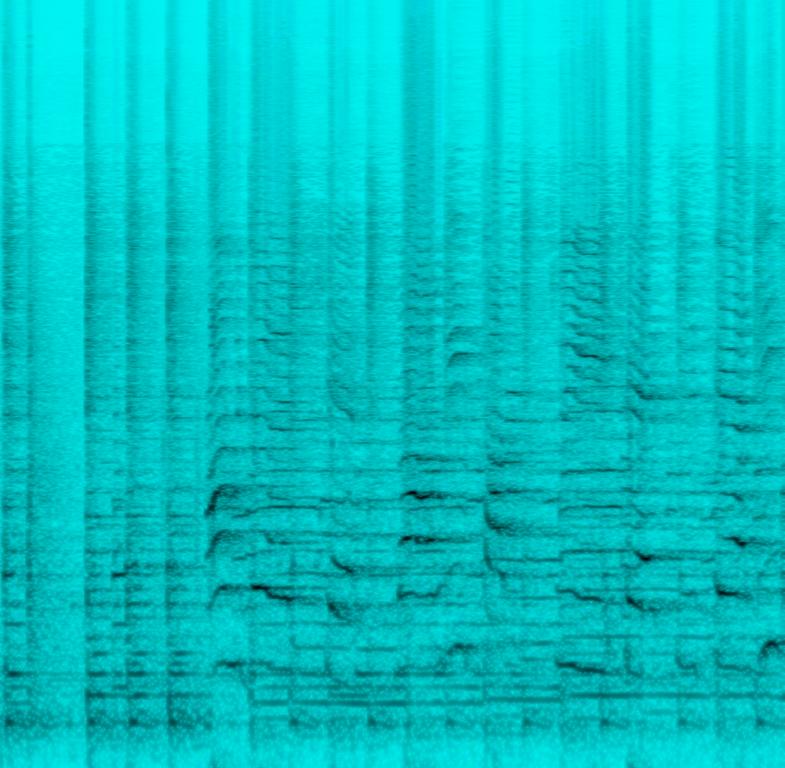
A very young sounding kid's voice is singing along to a backing track containing acoustic drums, e-bass and a quirky sounding flute sound playing a melody to which the kid is singing along. This is an amateur recording and of poor sound-quality. This song may be playing for a talent show.